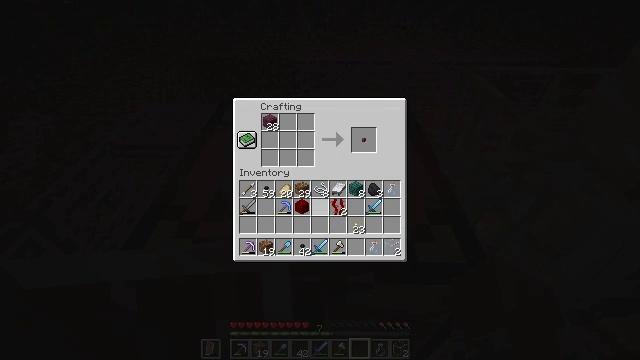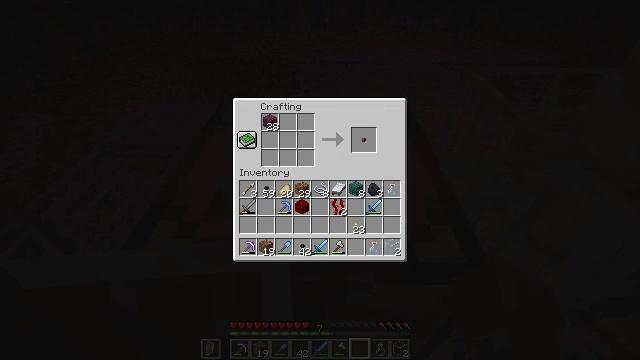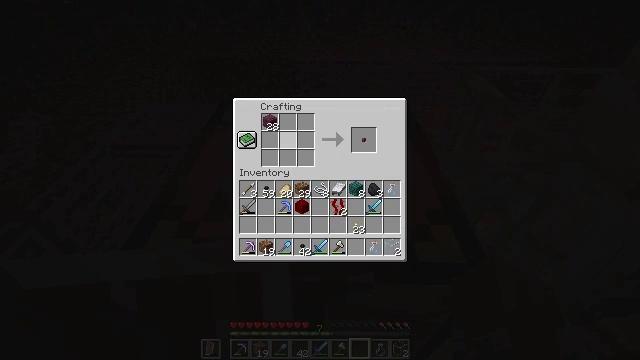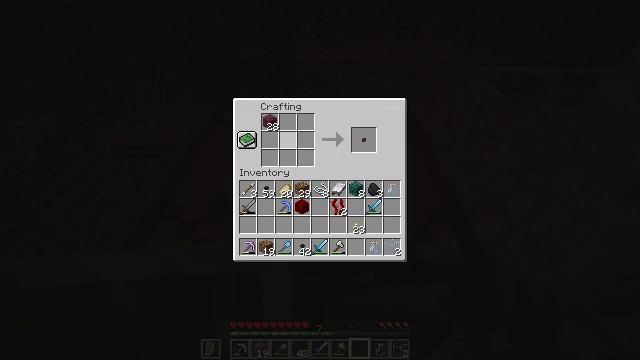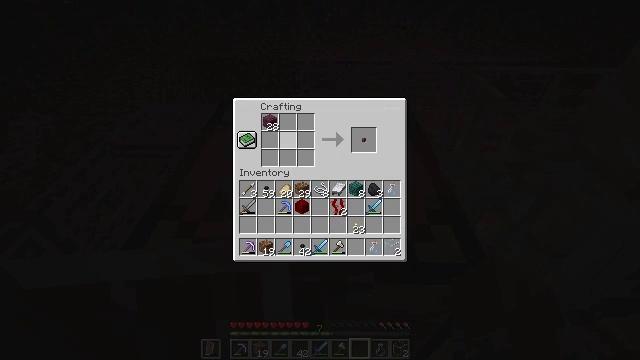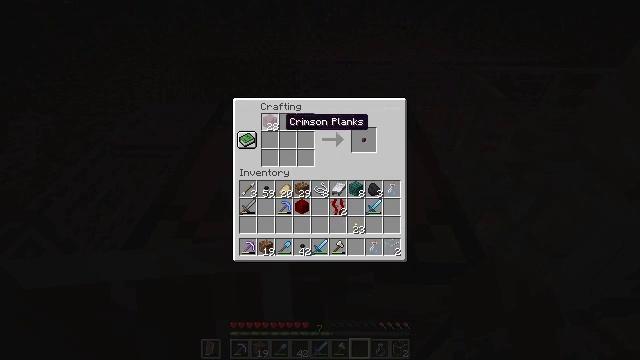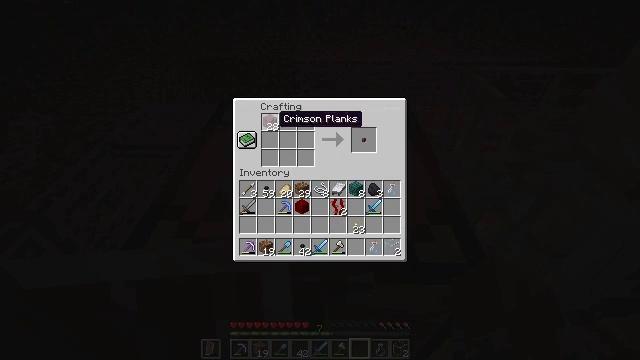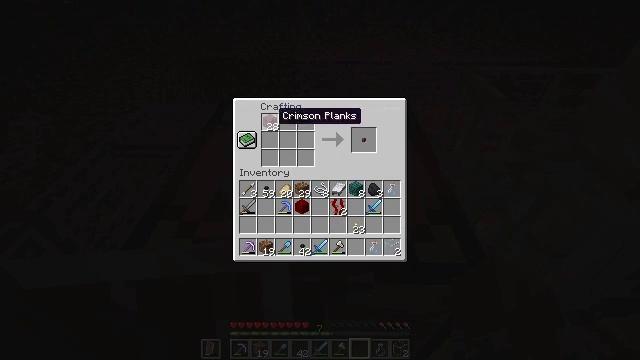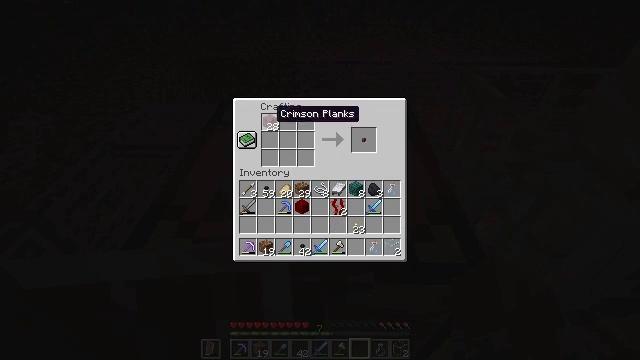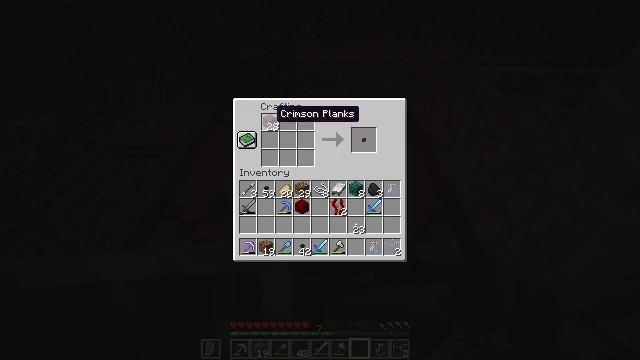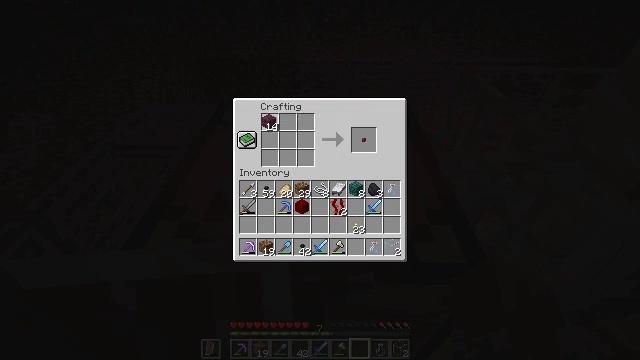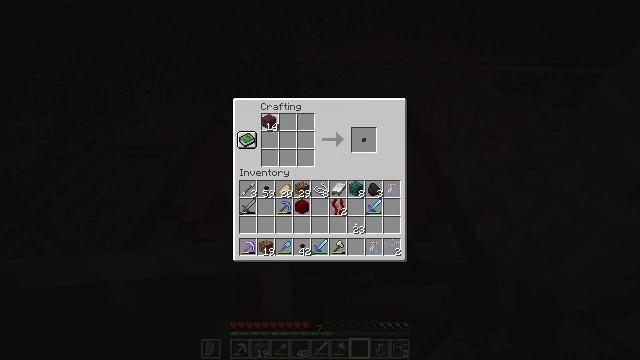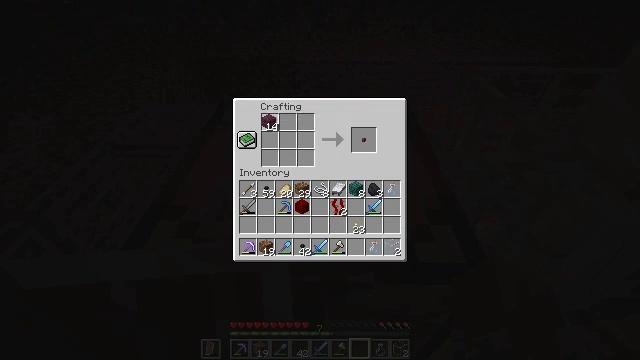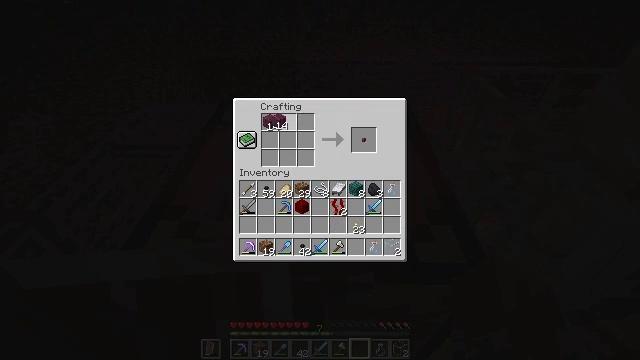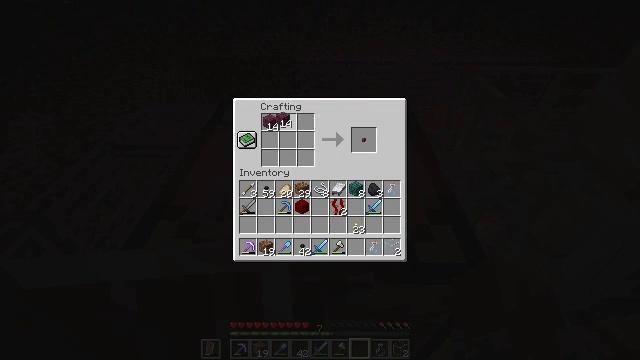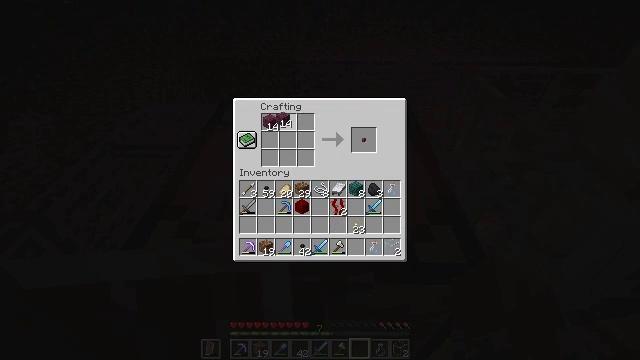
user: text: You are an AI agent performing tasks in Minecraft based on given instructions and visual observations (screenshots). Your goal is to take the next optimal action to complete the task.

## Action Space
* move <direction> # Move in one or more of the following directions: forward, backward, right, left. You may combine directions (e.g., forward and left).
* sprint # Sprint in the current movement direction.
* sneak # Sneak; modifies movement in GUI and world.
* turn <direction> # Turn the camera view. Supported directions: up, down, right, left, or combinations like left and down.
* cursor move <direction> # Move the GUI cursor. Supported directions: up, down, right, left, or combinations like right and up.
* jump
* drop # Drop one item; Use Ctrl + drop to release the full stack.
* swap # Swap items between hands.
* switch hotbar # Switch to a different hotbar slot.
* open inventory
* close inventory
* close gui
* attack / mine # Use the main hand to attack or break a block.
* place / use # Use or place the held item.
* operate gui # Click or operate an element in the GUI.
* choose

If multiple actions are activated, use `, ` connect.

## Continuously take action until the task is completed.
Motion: motion action
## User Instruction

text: Craft a crimson trapdoor.
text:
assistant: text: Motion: sneak, cursor move left and up
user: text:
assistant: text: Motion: sneak, cursor move left and up
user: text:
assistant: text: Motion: sneak
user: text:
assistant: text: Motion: no_op
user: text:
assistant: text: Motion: no_op
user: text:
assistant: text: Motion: no_op
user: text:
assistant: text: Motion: no_op
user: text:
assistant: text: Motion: no_op
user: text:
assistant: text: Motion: no_op
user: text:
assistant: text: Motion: choose
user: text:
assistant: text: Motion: choose
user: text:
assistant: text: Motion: choose
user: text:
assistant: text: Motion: cursor move right
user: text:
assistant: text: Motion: no_op
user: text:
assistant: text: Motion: no_op
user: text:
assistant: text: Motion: operate gui
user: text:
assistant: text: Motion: operate gui
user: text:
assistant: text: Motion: no_op
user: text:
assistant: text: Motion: no_op
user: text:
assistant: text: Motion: choose
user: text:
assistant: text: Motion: choose
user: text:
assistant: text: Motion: choose
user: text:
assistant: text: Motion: cursor move right
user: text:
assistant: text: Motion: no_op
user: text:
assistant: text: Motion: no_op
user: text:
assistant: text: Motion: operate gui
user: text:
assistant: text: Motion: operate gui
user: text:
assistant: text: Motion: operate gui
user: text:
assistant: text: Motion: no_op
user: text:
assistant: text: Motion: no_op